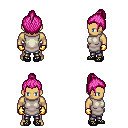
a pixel art fantasy rpg character, male body template, human, tanned skin, white tunic, metal pants, pink short topknot hairstyle, gold gloves, ghillies, four views (front, back, left, right), 2x2 character sprite sheet, small pixel art, hard edges, no anti-aliasing